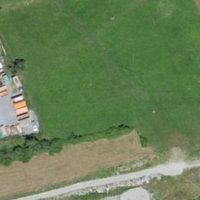
EUNIS habitat code: 24
Species observed at this site:
Linaria purpurea
Salvia pratensis